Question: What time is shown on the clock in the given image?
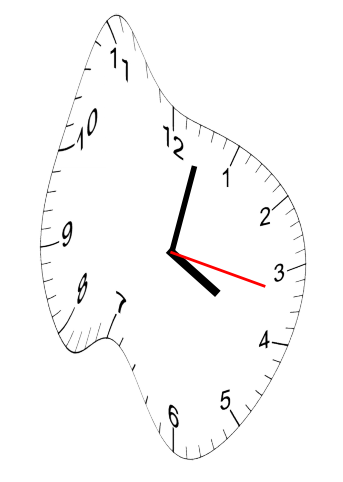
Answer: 04:02:17